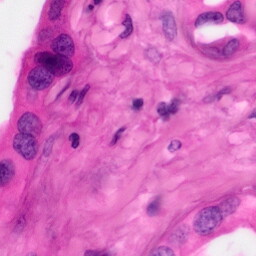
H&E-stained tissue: Pancreatic